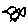
Label: bird